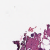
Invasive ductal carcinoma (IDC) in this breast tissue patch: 0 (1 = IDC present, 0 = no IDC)